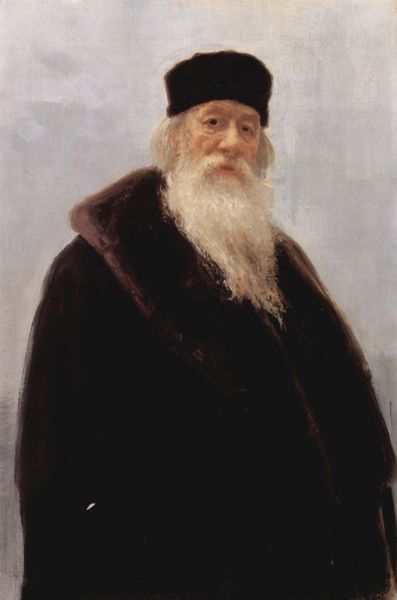
Titel: Porträt des Wladimir Wassiljewitsch Stassow, Russischer Kunsthistoriker und Musikkritiker
Künstler: Ilja Jefimowitsch Repin
Standort: Sankt Petersburg
Institution: Staatliches Russisches Museum
Schlagwörter: blau, dunkel, gemälde, haut, himmel, kopf, körper, mann, schatten, umhang, weiß, wolken, impressionismus, ocker, braun, dunkelbraun, frisur, grau, haar, hell, hintergrund, hut, kleid, licht, mund, nase, schwarz, vordergrund, ölbild, blick, schnee, beige, hochformat, malerei, alt, bart, jacke, kappe, mütze, schnurrbart, arm, augen, bärtig, falten, gesicht, kleidung, kragen, lang, pelz, spitze, stehen, vollbart, ärmel, bildnis, herr, hände, portrait, porträt, öl, kalt, weite, sonne, gewand, haare, halbfigur, mantel, reich, stehend, frontal, knopf, lippen, ohren, fell, kopfbedeckung, wangen, alter mann, russland, schwer, warm, nebel, monochrom, weis, winter, ölgemälde, schnäuzer, dick, falte, ernst, streng, brauen, um 1900, lciht, kinnbart, revers, corinth, offen, alter, greis, kälte, schriftsteller, autor, denker, stand, nerz, pelzkragen, halbportrait, pelzhut, pelzmantel, wintermantel, herrschaftlich, portät, untersicht, leder, zentral, wehmütig, pelzmütze, mild, russe, weich, opa, fellkragen, format, weise, zar, russisch, lebendig, jude, geischt, bedeckung, repin, nikolaus, portträt, langer bart, fellmantel, mann bart, greus, ledermantel, wandermaler, weissweiss